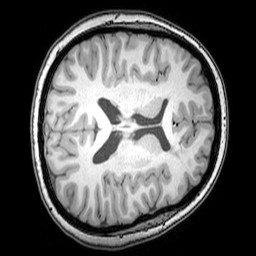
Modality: T1w
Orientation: axial
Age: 25
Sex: female
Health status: healthy
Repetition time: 0.081 s
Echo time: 0.037 s